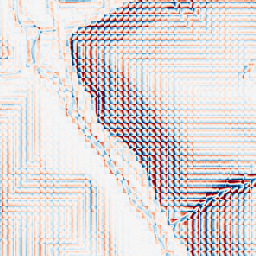
Category: wavelet
Decomposition family: wavelet_biorthogonal
Decomposition parameters: wavelet: bior1.3
level: 3
Upsampling method: sinc_hamming
Upsampling parameters: scale: 4
kernel_size: 16
Upsampling scale: 4